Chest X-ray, PA view. Patient: 60 years old, sex F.
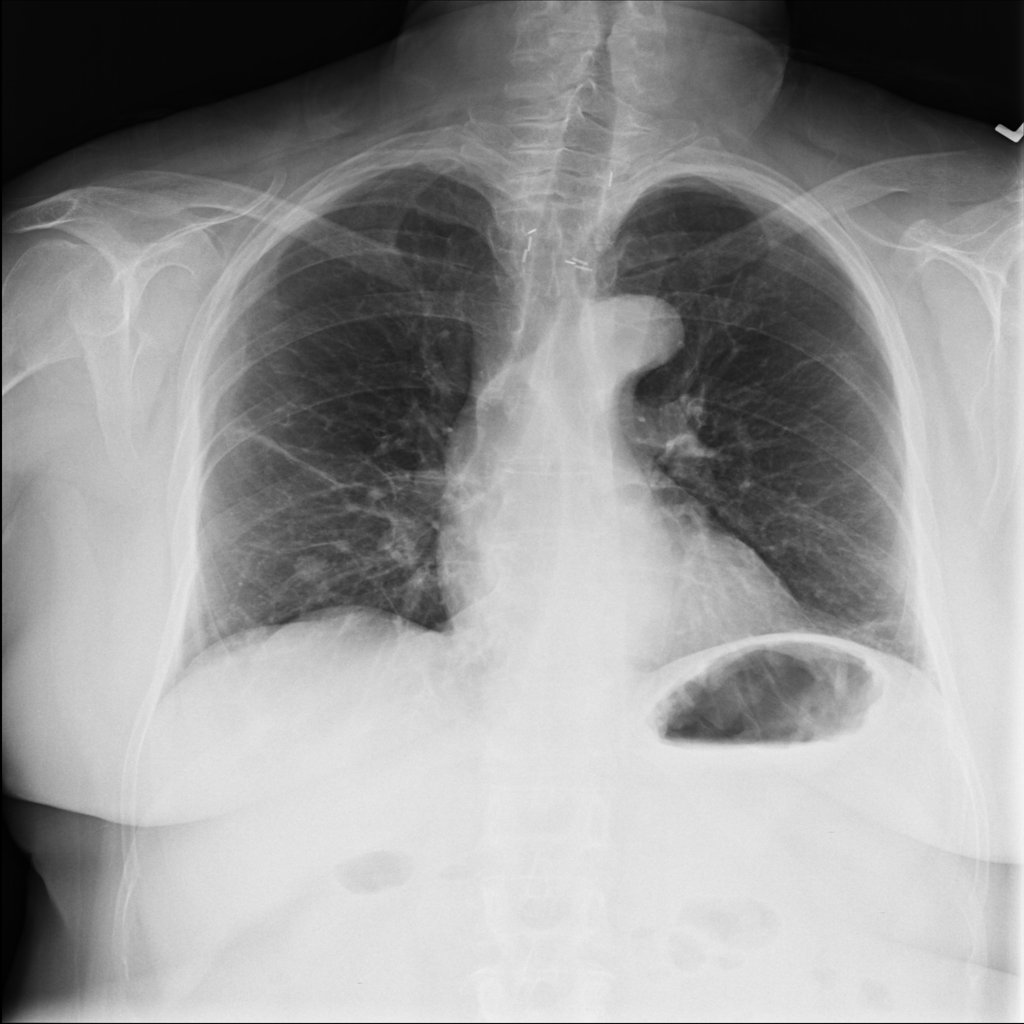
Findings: Nodule